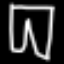
Label: pants